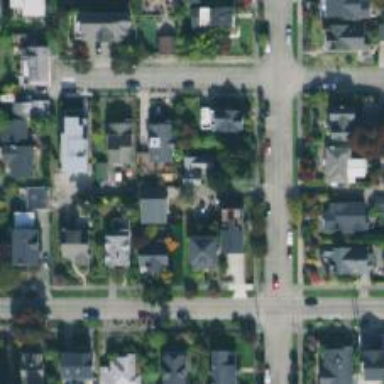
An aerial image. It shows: Alley classified as service road.